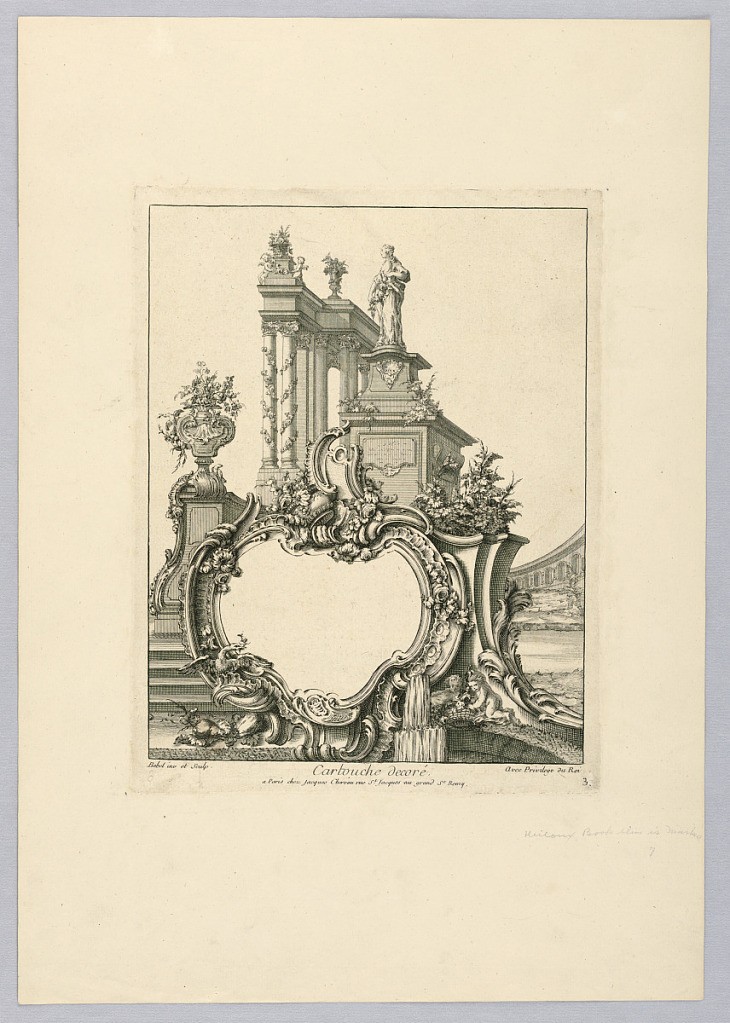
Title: Decorated Cartouche with Classical Architecture
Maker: Pierre Edme Babel, French, 1720–1775
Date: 1720–1775
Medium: Engraving on paper
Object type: Print
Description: Decorated Cartouche with Classical Architecture.